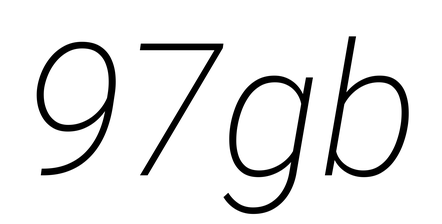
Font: Roboto-Italic_ExtraLight_Italic